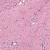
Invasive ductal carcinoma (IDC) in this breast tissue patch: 0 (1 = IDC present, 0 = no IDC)